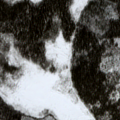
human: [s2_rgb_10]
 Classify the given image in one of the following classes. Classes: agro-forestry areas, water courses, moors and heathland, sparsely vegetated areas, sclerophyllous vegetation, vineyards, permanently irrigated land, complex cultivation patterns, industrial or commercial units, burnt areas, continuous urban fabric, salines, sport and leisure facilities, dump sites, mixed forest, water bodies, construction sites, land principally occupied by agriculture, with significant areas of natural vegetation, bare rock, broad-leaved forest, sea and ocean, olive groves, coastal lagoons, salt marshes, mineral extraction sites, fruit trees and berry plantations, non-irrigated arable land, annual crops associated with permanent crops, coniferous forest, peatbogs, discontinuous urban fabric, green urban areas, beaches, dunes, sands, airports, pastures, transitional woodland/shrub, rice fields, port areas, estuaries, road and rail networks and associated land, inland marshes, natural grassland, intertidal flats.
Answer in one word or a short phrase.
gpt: coniferous forest, mixed forest, transitional woodland/shrub, peatbogs